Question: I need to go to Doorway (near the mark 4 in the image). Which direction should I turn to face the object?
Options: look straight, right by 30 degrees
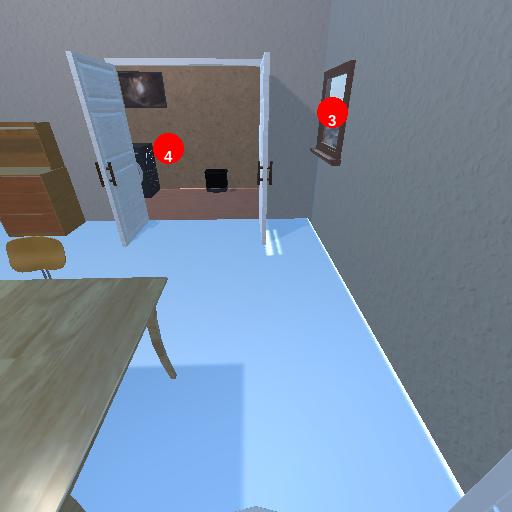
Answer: look straight